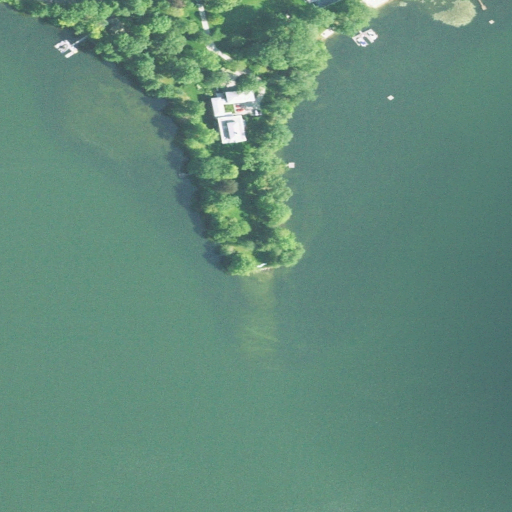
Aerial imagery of cape in Connecticut named Randalls Point containing open water, deciduous forest, mixed forest, grassland, open development, low intensity development, and herbaceous wetlands